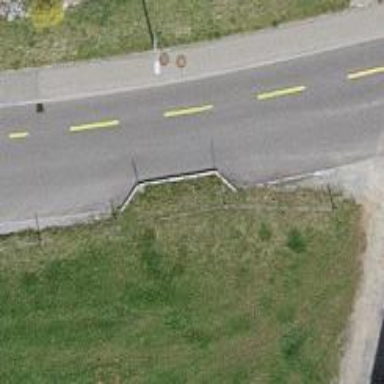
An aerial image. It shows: Chicane for traffic calming.